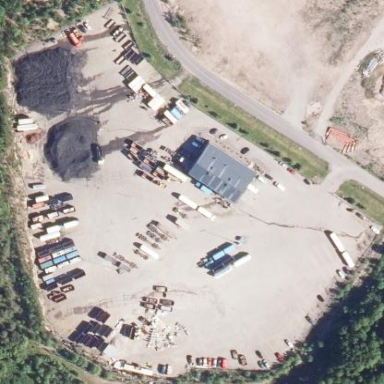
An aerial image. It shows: Industrial area.